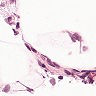
Metastatic tissue present: no